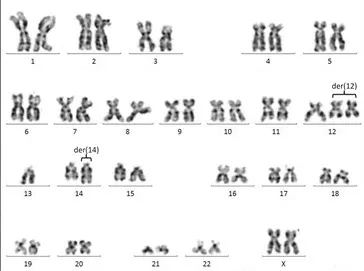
B; Karyotype evolution (about three years later). Additional aberrations include a del(3)(p21), monosomy 13 and add(17)(p11). For detailed information see also Table 1.
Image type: pathology (fish)